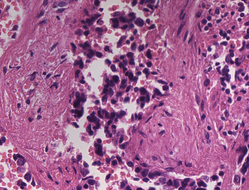
Tumor epithelial tissue: yes
Tumor-associated stroma tissue: yes
Normal tissue: no